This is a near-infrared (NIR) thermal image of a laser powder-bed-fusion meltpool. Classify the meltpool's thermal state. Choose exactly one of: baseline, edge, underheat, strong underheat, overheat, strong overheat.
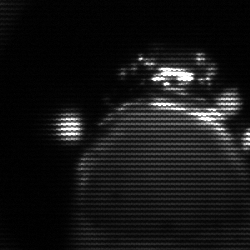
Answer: edge